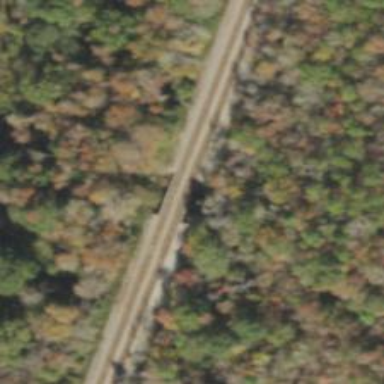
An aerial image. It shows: Railway bridge.